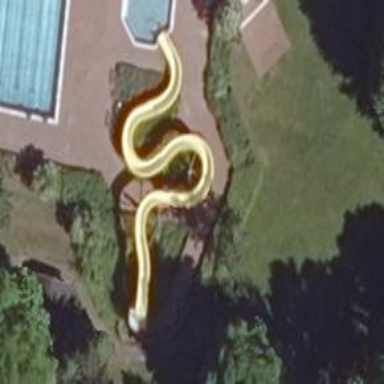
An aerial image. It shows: Water slide attraction.